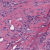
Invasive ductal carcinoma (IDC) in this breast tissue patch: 1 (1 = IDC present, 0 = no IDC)